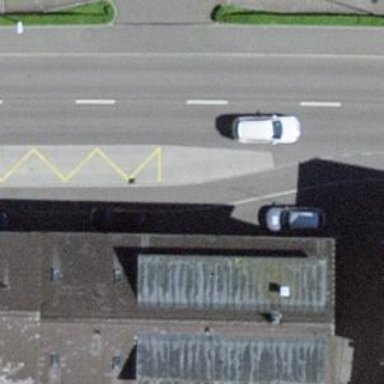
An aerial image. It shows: Platform for public transport and road usage.